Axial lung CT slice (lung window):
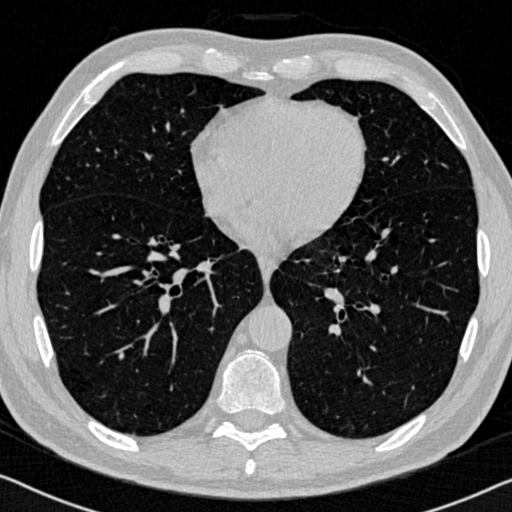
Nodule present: no